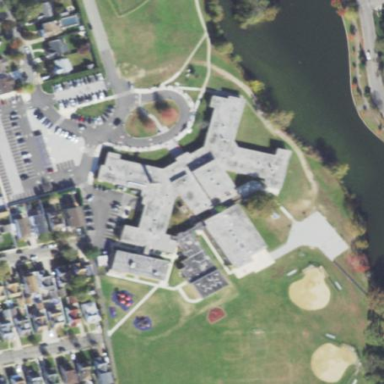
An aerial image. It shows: School.